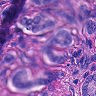
Metastatic tissue present: yes